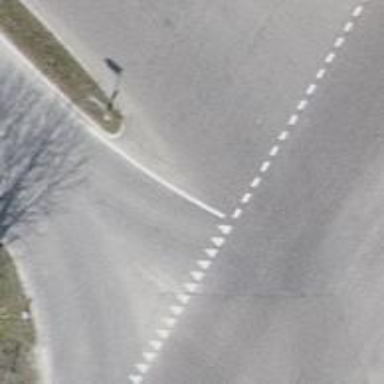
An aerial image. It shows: Road with "give way" sign.